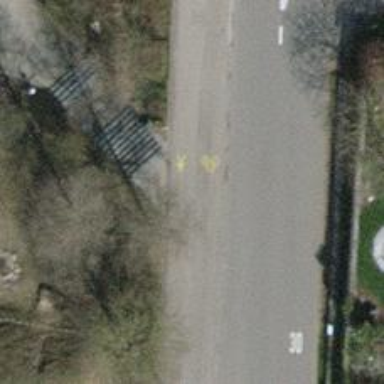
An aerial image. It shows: Road with steps.